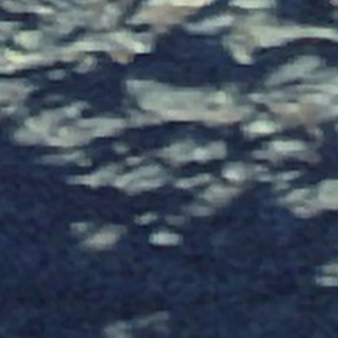
Label: other